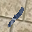
Label: 1